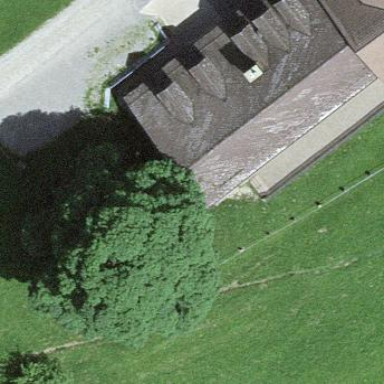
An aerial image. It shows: School building with gabled roof.